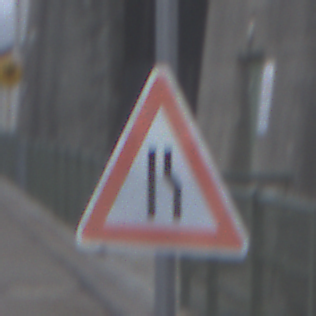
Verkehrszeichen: EinseitigVerengteFahrbahnRechts
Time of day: MorningAfternoon
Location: Outdoor (Suburban)
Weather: Overcast
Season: NotSpecified
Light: Natural